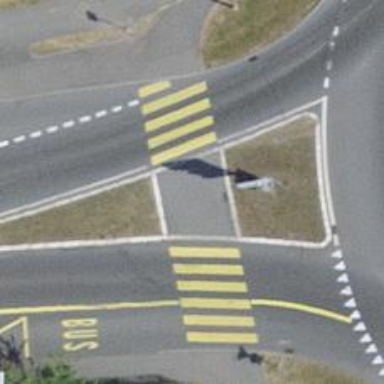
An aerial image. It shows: Kerb serving as barrier.